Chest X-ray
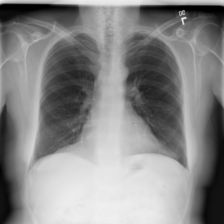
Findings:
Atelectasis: negative
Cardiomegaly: negative
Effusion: negative
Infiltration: positive
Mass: negative
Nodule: negative
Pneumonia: negative
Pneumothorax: negative
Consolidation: negative
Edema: negative
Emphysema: negative
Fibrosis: negative
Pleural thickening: negative
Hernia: negative